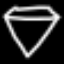
Label: diamond